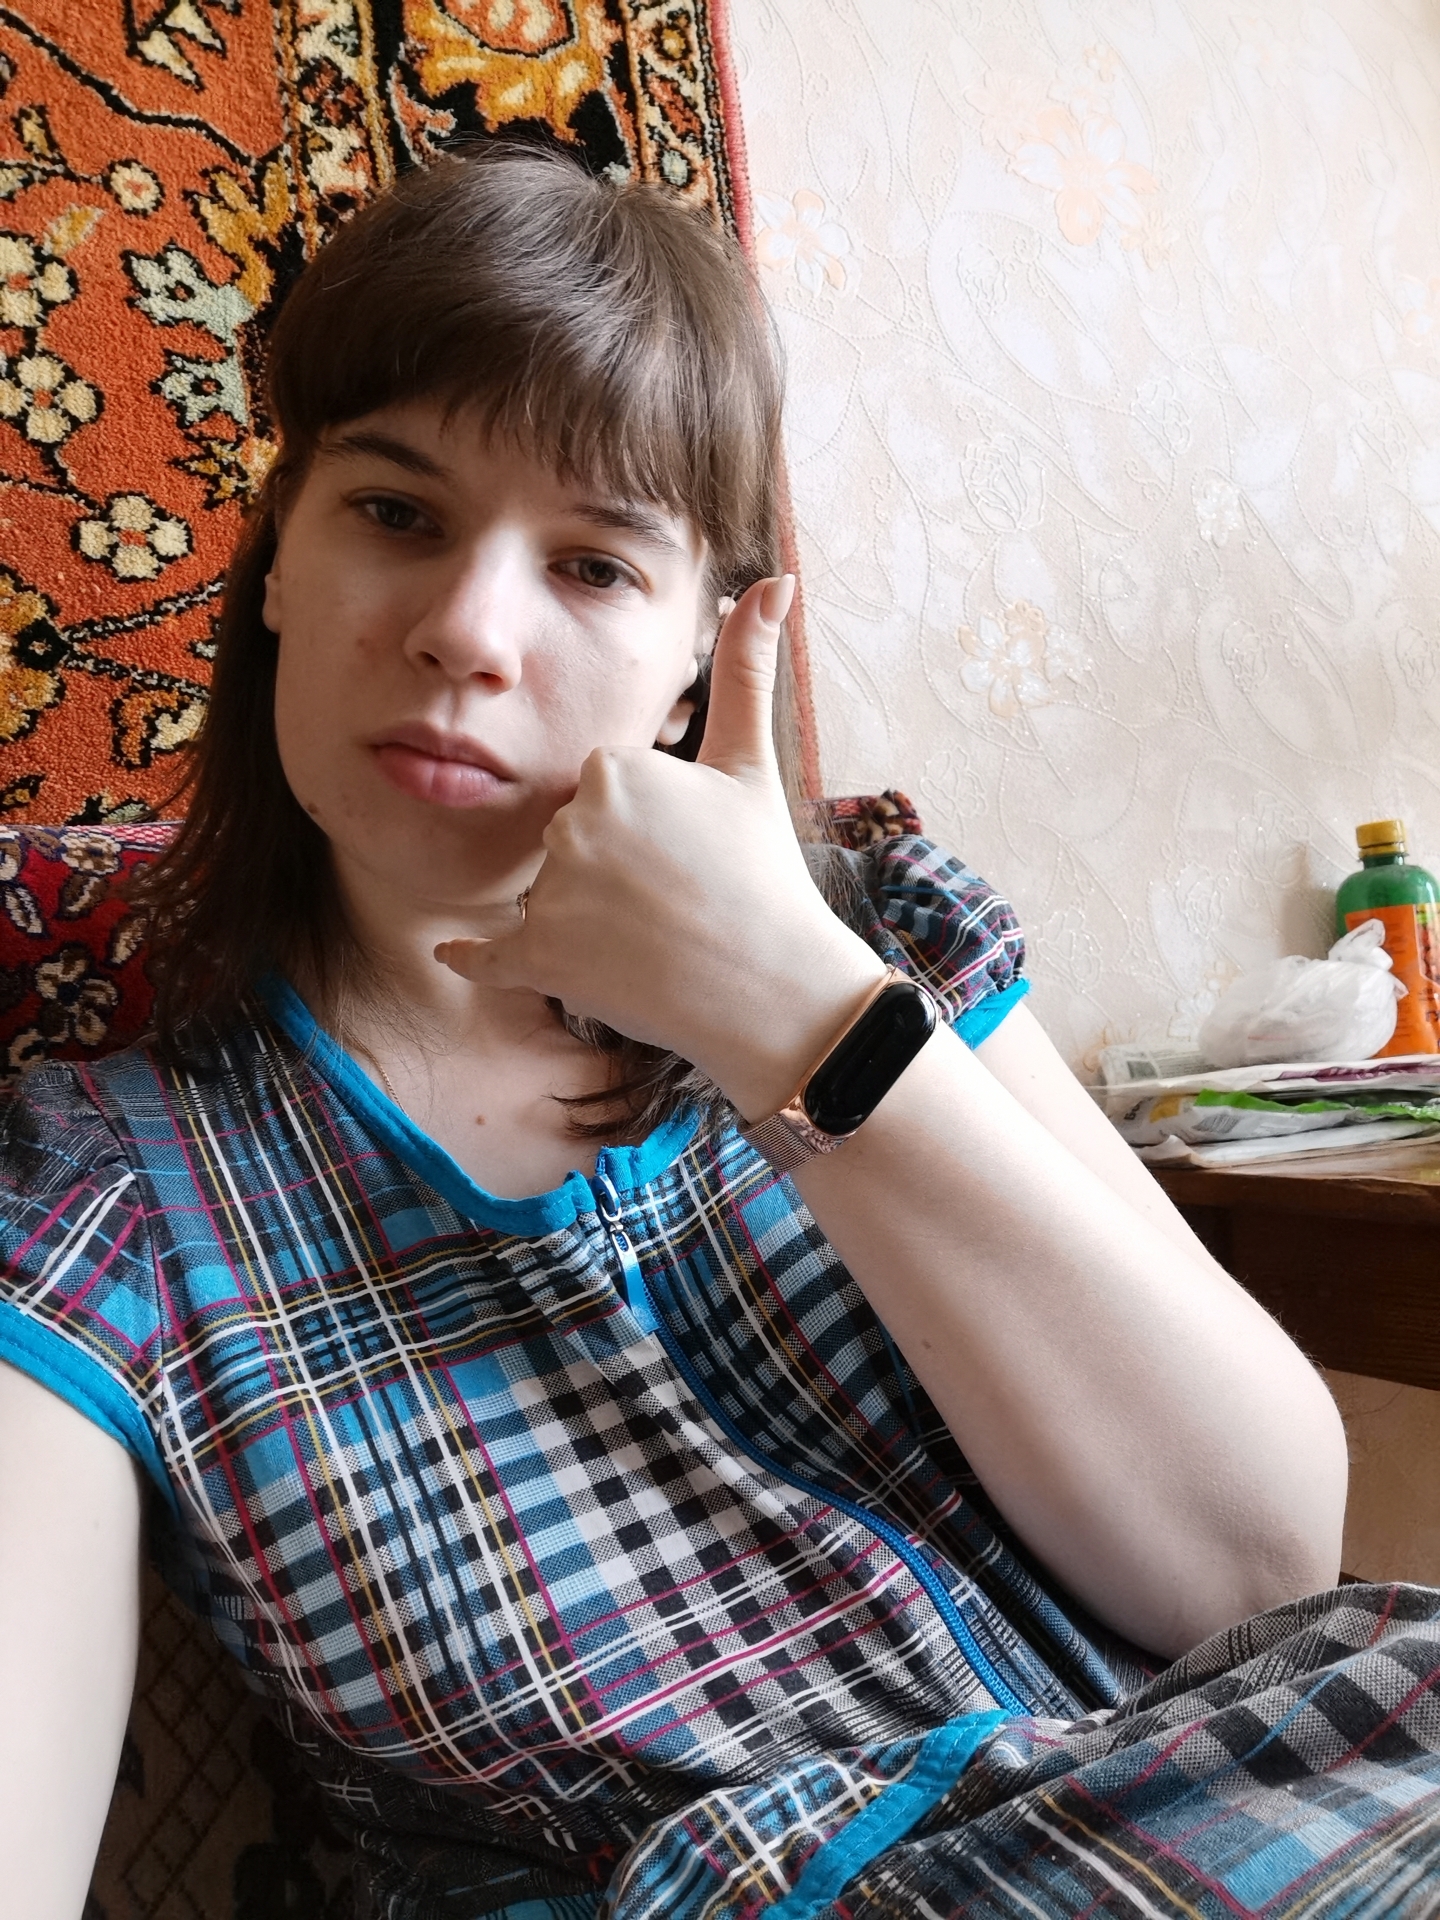
Label: clear